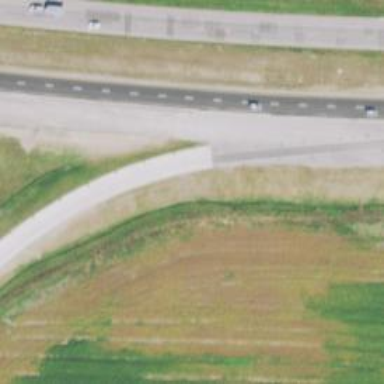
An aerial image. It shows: Motorway link.